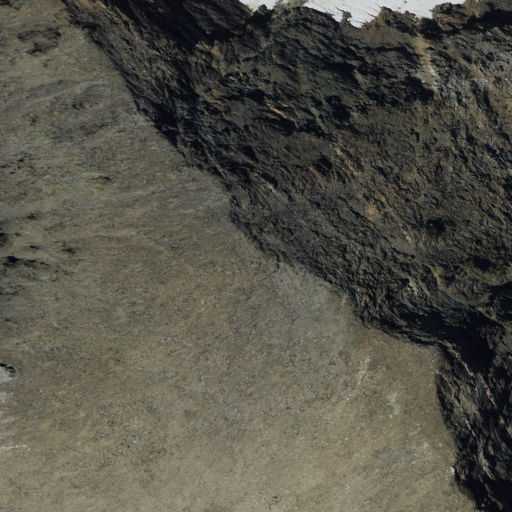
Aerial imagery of mountain in California named Mount Hansen (not official) containing barren land, evergreen forest, and snow